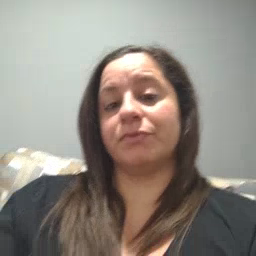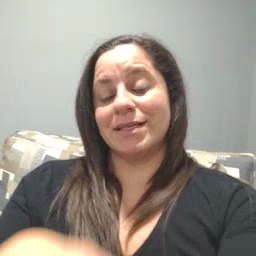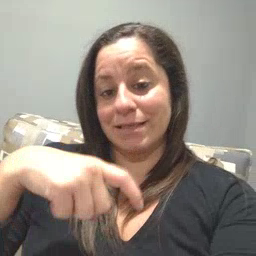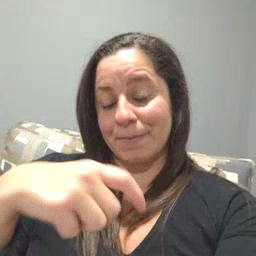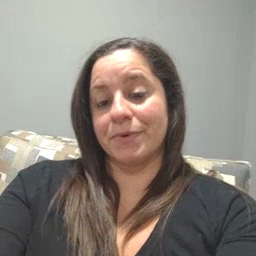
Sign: time